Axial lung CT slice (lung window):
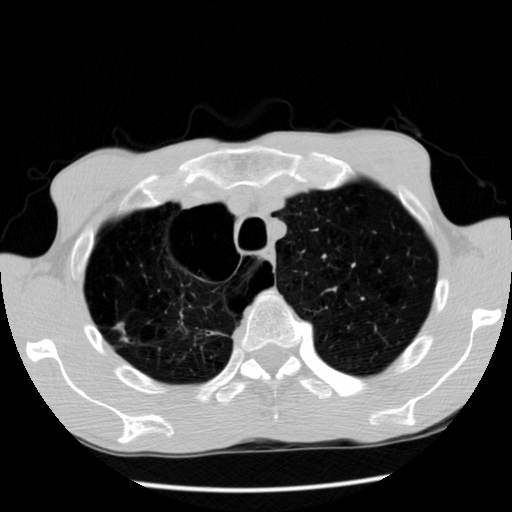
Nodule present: no